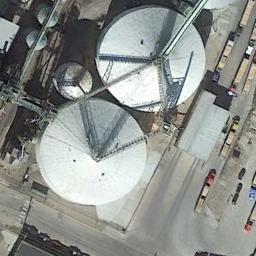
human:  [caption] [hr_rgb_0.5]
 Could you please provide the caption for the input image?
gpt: There are three larger storage tanks and more than a dozen smaller storage tanks .

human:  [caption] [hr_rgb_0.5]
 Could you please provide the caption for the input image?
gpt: In the factory there are many neatly arranged storage tanks of different sizes and many pipelines and many cars .

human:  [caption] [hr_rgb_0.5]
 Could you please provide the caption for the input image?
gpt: There are two big and some small storage tanks on the bare land .

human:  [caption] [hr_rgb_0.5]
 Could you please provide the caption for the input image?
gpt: There are many cars beside the storage tanks .

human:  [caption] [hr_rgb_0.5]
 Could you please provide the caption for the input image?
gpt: There are several storage tanks of different sizes .